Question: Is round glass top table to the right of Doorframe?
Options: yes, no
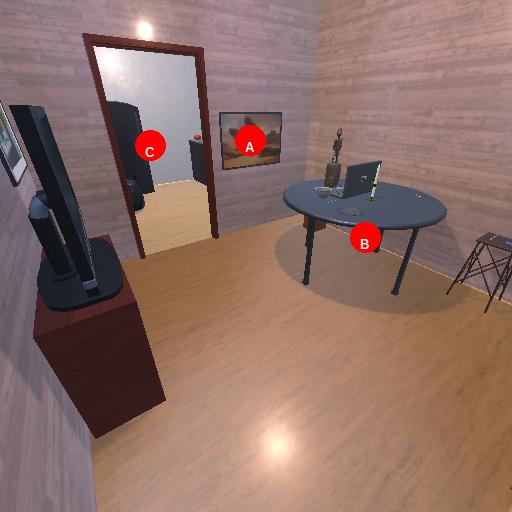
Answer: yes